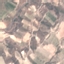
Land use / land cover class: PermanentCrop